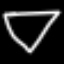
Label: diamond